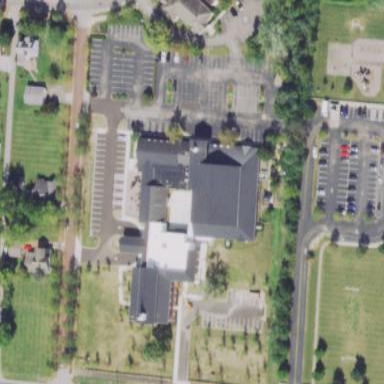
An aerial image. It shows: Building serving as place of worship.